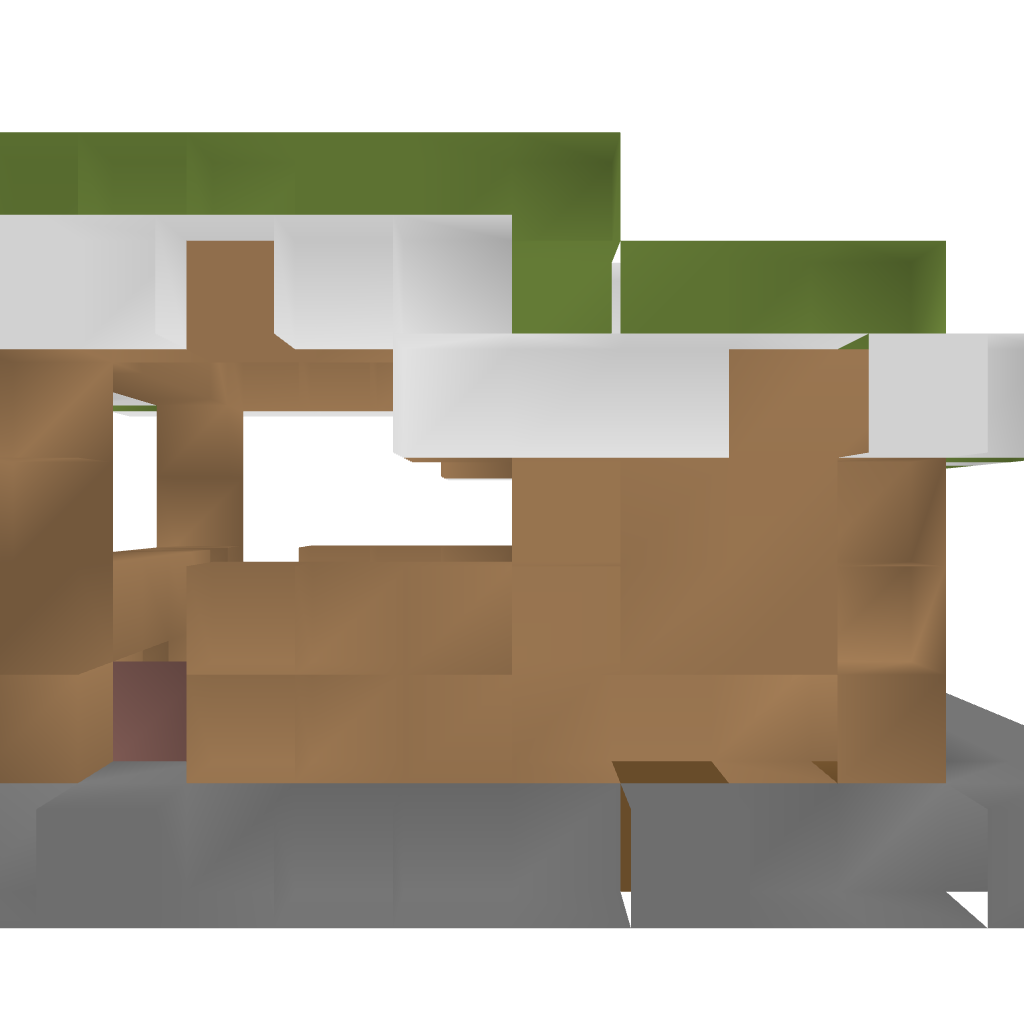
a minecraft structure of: Carnival Games #1 (Knock Down the Bottles) bad low quality